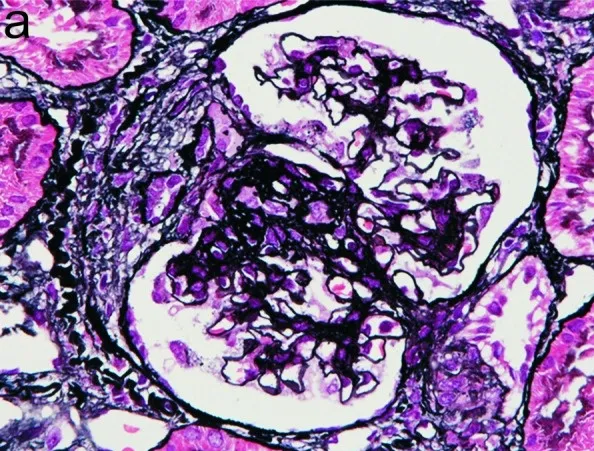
A: Light microscopy images from the first renal biopsy specimen showing mesangial proliferation with fibrocellular crescent formation.
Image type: pathology (methenamine_silver)